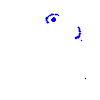
Particle: proton